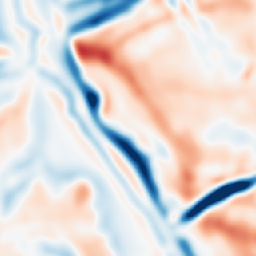
Category: multiscale
Decomposition family: dog
Decomposition parameters: sigma_low: 5
sigma_high: 5
Upsampling method: nearest
Upsampling parameters: scale: 8
Upsampling scale: 8